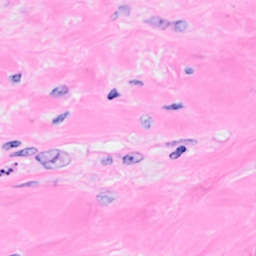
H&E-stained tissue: Breast